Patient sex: M
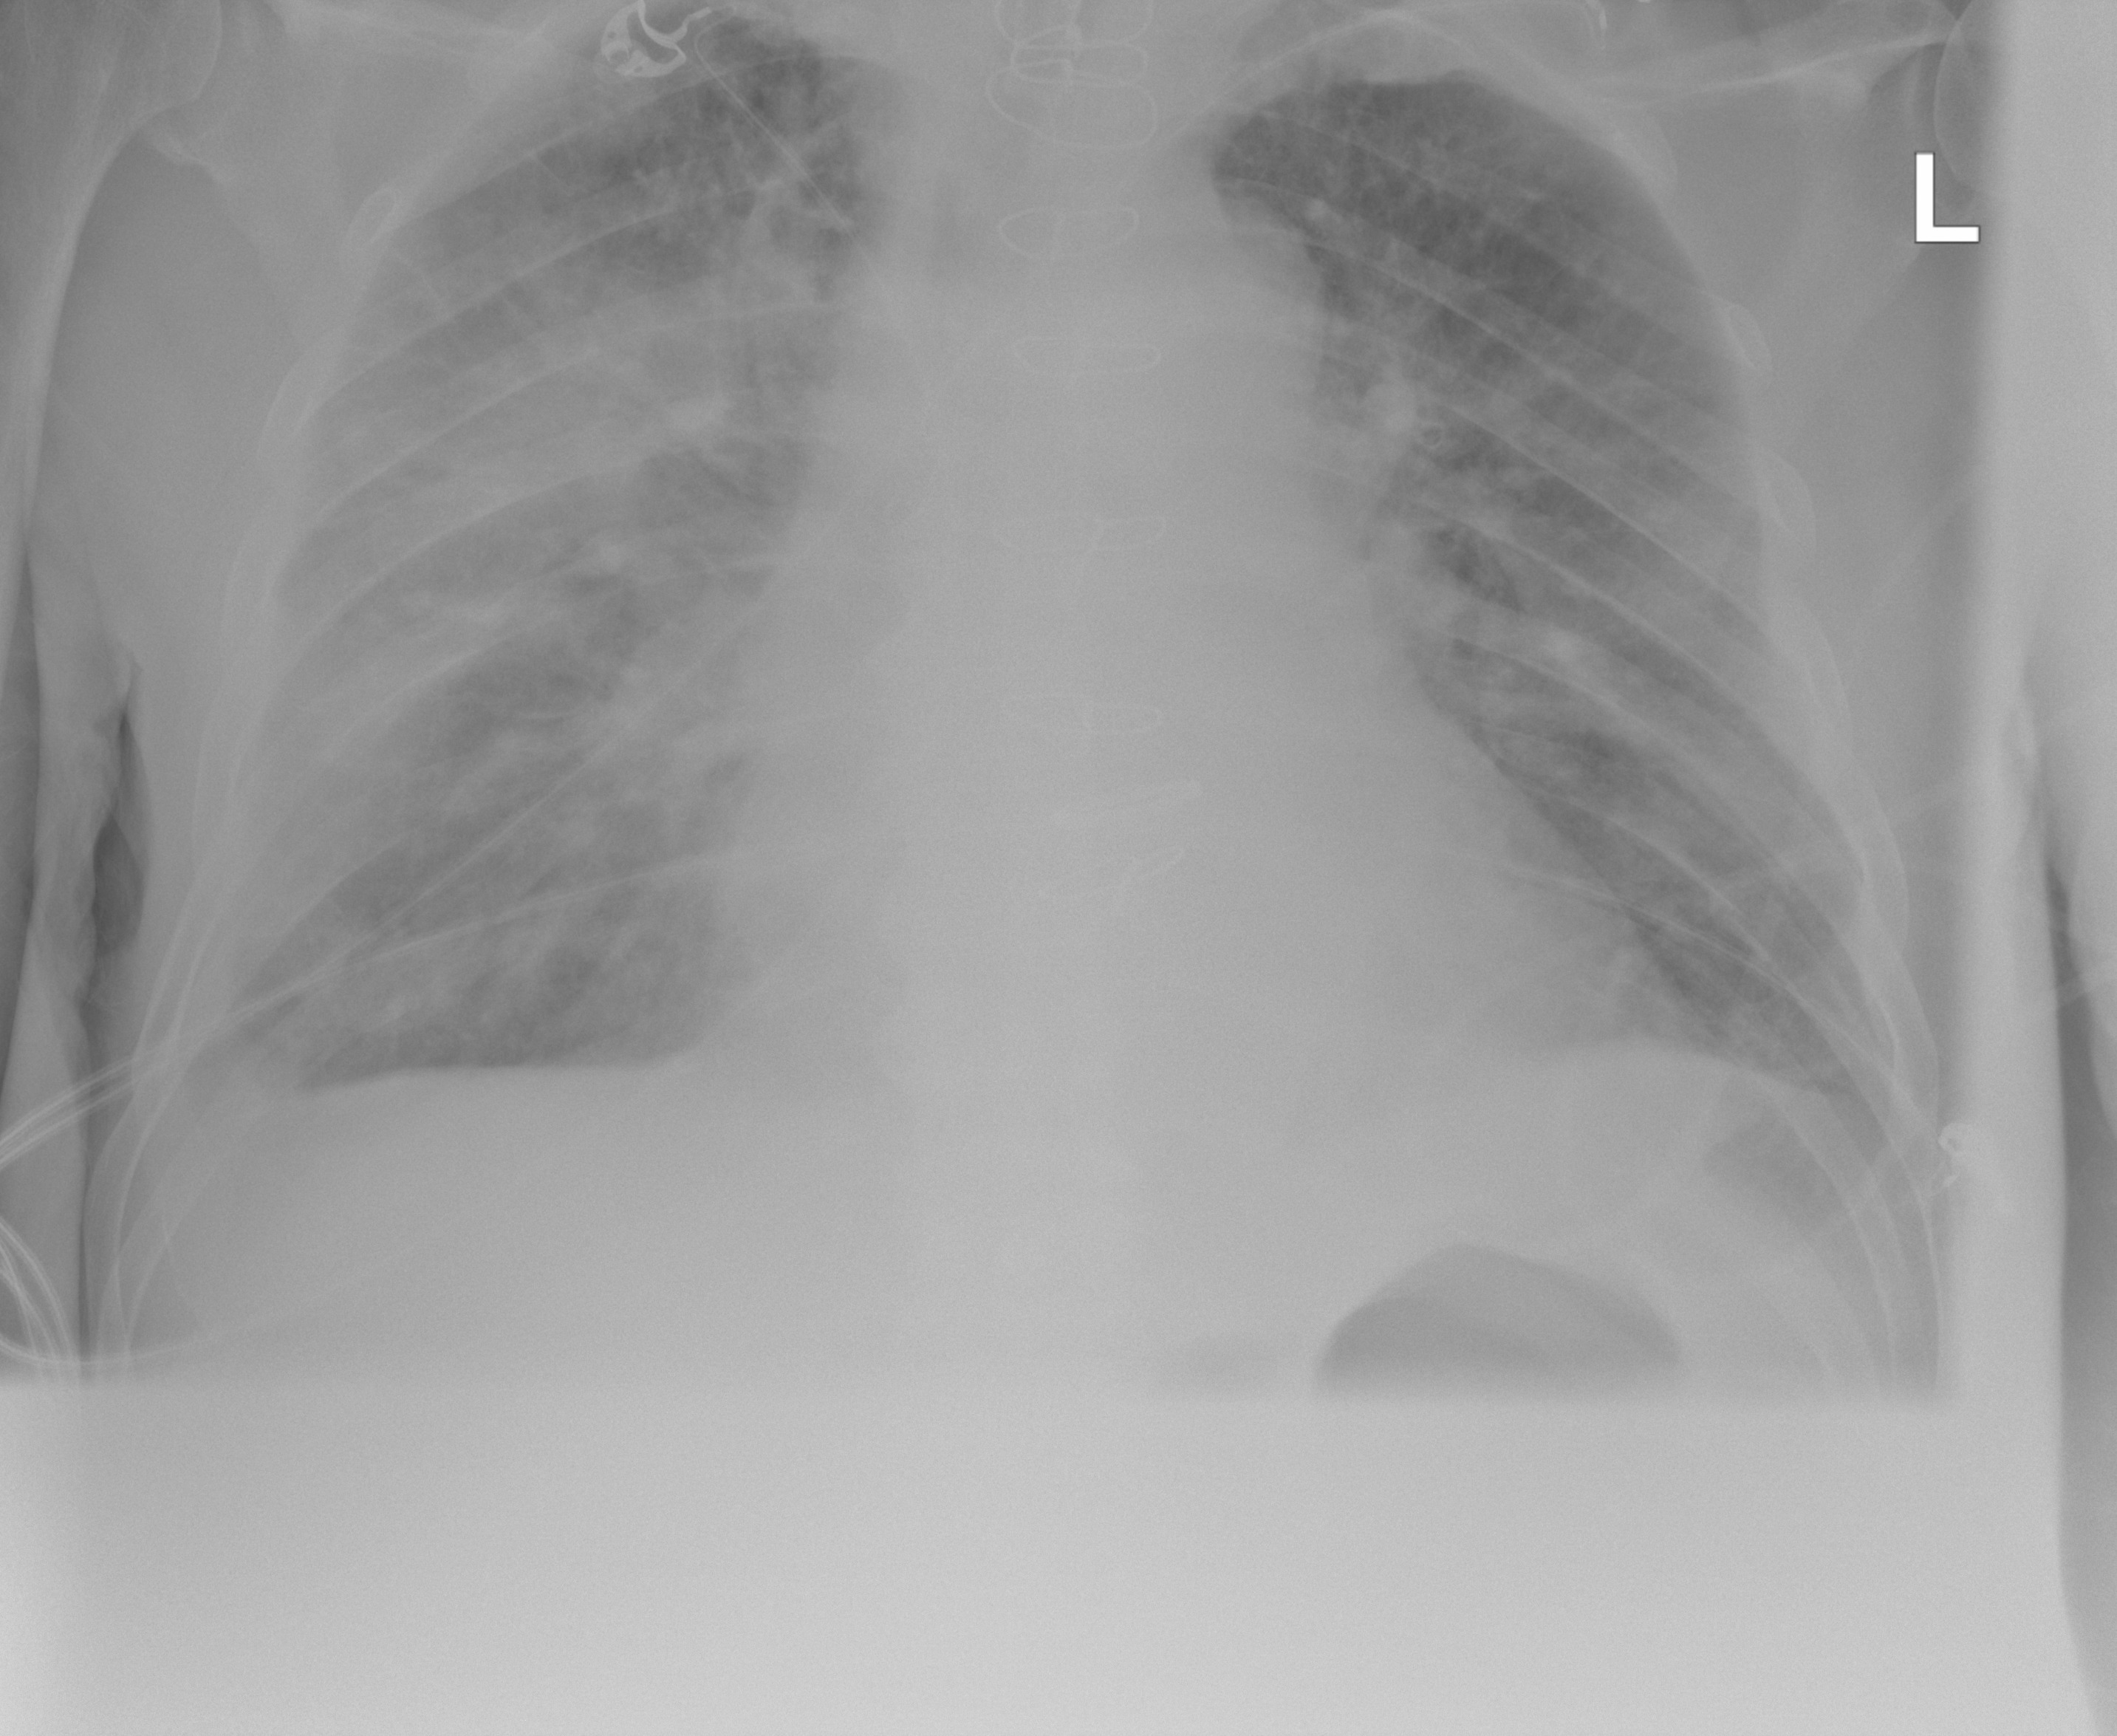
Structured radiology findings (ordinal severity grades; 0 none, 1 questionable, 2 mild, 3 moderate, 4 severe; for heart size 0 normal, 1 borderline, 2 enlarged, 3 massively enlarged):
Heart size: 2
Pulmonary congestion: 1
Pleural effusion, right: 2
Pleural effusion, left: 1
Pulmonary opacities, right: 2
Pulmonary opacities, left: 0
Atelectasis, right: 2
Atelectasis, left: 0